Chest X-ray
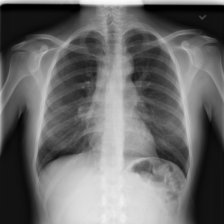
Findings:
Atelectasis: negative
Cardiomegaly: negative
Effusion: negative
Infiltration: negative
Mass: negative
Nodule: negative
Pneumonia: negative
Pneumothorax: negative
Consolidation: negative
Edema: negative
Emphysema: negative
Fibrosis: negative
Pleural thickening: negative
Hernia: negative